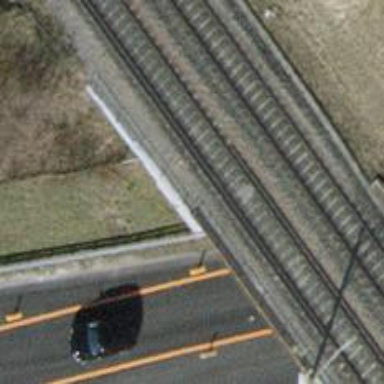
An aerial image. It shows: Railway bridge with electrified contact line. There is one track on the bridge.